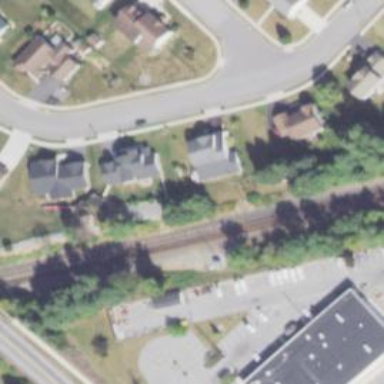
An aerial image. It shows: Railway crossover.